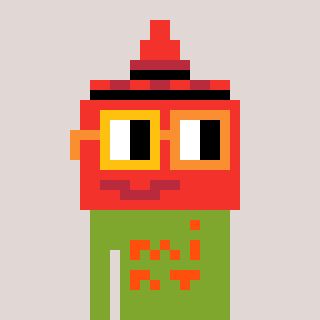
a pixel art character with square yellow and orange glasses, a ketchup-shaped head and a slimegreen-colored body on a warm background